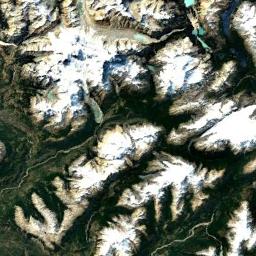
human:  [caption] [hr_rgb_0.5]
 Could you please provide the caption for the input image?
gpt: The snowberg is covered with snow and ice in the top and some small lakes are in the snowberg .

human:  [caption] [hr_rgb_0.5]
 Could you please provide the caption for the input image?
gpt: The white snow on the snow-capped mountains is veined .

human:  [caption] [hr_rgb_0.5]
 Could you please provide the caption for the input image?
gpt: The snow berg is consist of green plants,Bare land and white snow .

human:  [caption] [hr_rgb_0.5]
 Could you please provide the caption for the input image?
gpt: The snowberg is covered with snow .

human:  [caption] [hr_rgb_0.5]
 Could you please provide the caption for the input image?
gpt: There are some snow and green land on the snowberg .